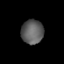
Tissue: prostate
Cell type: B cells
Senescence score: 0.3209
Nuclear area (px): 527
Mean DAPI intensity: 93.171